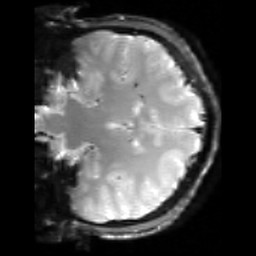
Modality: inplaneT2
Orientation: coronal
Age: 19
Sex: male
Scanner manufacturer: siemens
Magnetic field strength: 3 T
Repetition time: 5 s
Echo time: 0.034 s